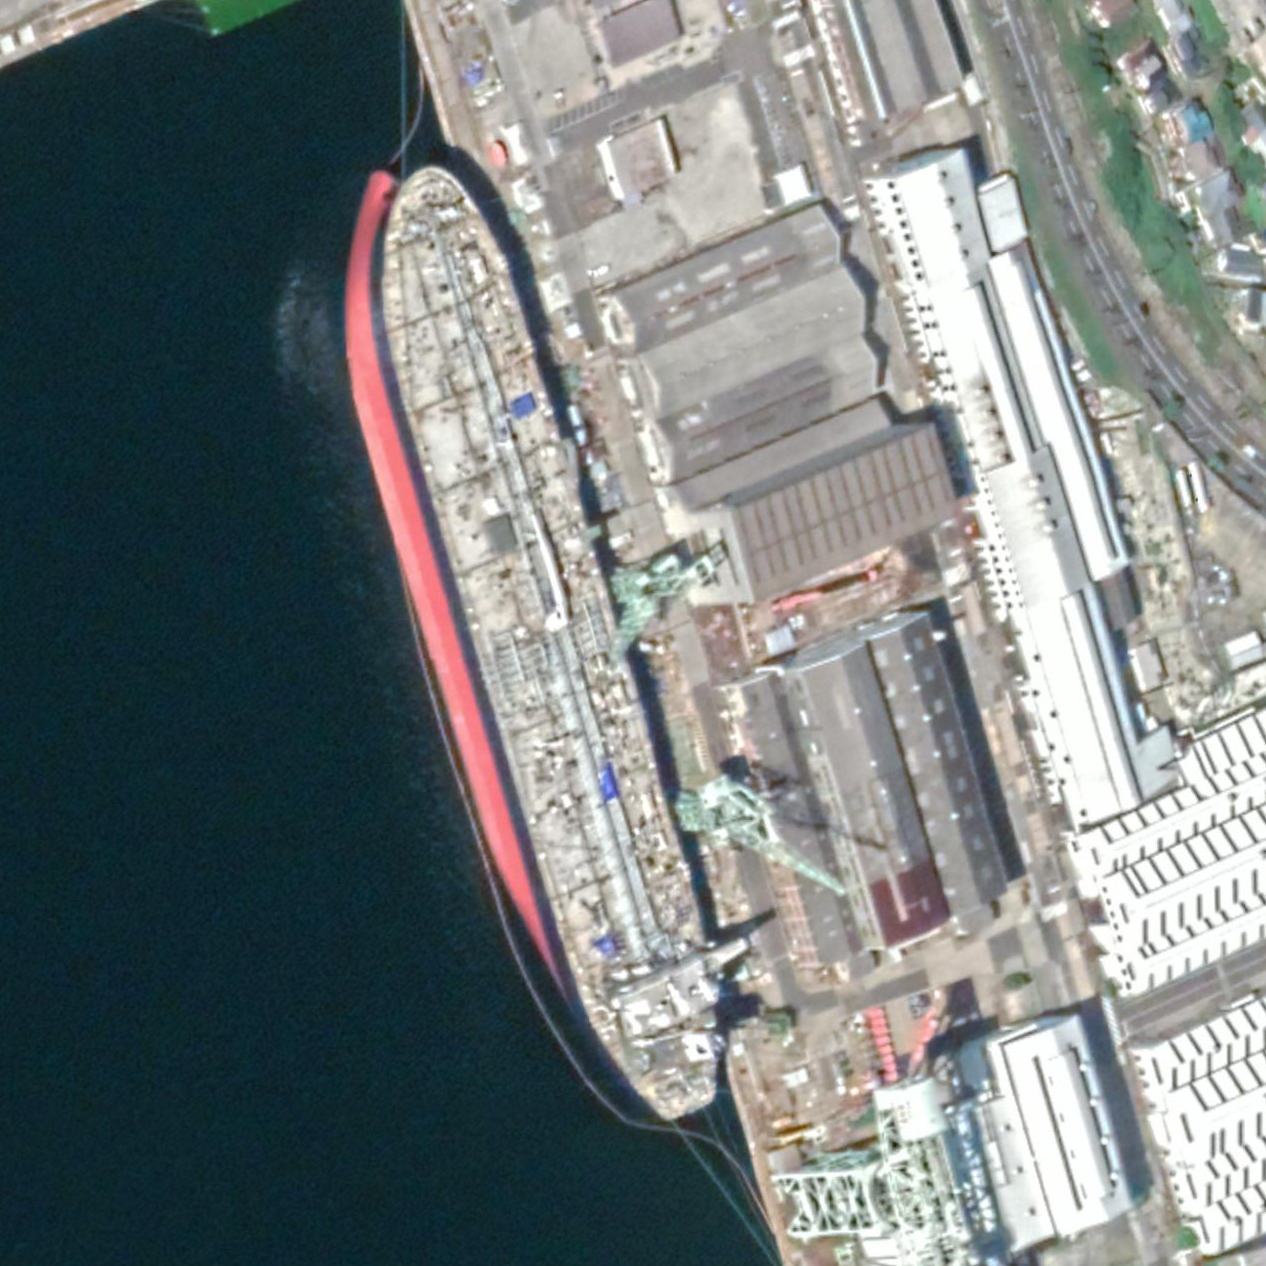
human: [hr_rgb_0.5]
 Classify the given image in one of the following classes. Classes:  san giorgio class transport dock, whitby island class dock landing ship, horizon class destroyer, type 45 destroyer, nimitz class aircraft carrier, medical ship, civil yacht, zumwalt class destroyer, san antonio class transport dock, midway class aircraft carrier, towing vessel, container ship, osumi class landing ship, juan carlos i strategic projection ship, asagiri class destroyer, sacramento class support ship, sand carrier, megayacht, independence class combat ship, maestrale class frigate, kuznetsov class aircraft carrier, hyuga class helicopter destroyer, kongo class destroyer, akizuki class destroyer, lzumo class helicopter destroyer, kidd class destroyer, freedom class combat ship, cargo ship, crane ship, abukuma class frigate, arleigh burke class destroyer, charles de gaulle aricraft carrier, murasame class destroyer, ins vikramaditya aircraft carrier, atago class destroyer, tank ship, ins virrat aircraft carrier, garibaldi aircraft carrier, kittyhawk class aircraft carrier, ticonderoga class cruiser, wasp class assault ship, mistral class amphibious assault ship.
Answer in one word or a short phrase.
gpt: Tank ship